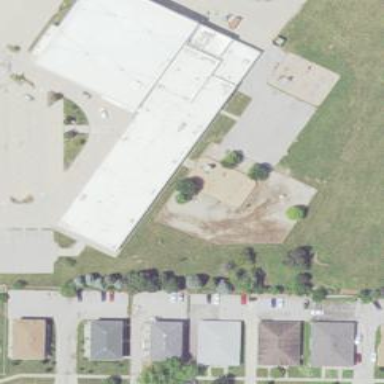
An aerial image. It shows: Elementary school building.